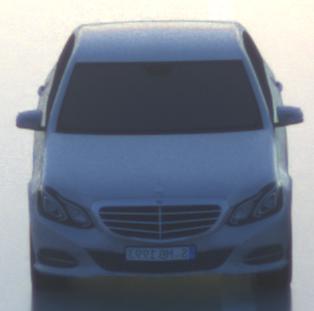
Make: Mercedes-Benz
Model: E 200
Detailed model: E-Class (212) Limousine
Model produced from: 2013/04
Model produced until: 2015/10
Doors: 4
Color: white
Road condition: wet road
Daytime: dawn
Contrast: medium contrast